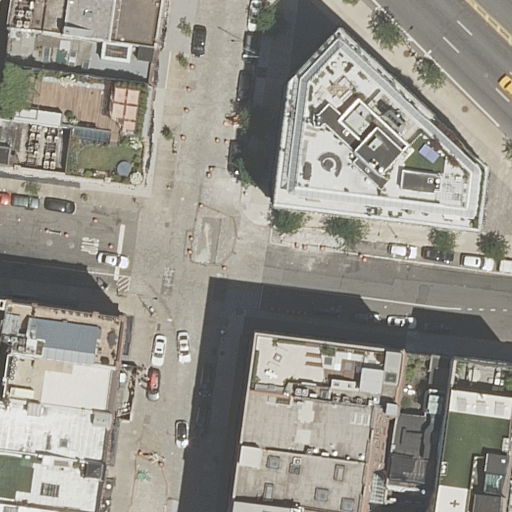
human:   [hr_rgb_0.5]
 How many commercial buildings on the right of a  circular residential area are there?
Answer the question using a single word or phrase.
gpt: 0

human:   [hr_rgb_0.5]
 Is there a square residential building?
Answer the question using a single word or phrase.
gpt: no

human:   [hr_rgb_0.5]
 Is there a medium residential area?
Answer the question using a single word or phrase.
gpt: no

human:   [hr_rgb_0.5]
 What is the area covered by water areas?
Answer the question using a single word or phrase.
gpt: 0m2

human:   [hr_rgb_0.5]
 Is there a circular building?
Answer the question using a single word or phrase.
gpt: no

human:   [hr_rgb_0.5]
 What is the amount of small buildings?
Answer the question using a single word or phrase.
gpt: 5

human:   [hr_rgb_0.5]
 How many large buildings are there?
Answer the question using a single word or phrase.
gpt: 4

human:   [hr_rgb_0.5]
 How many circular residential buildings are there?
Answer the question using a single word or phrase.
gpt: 0

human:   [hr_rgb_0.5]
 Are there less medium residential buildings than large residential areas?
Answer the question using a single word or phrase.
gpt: no

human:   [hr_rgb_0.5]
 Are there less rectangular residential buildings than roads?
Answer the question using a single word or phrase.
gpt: no

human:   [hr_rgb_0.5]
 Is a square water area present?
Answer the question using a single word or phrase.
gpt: no

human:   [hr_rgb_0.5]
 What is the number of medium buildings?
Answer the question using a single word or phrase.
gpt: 6

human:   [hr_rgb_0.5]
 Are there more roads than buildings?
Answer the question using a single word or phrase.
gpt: no

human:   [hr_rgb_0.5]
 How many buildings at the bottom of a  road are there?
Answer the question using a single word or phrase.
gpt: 12

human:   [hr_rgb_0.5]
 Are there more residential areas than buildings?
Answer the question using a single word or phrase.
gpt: no

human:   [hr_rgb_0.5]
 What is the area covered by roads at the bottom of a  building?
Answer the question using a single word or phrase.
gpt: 0m2

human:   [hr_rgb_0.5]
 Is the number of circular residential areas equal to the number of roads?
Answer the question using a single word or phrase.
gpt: no

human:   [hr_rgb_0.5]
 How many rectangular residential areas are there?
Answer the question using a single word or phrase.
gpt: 1

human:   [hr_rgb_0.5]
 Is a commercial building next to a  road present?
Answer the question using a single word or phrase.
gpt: no

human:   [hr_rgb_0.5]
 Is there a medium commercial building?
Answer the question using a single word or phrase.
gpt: no

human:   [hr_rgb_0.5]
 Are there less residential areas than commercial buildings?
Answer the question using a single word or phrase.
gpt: no

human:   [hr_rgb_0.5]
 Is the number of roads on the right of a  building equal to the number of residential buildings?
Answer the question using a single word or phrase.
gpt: no

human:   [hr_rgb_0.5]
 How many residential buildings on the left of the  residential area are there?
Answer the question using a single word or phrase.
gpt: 10

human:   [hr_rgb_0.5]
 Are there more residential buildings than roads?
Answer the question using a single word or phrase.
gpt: yes

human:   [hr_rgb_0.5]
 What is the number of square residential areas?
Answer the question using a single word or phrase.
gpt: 0

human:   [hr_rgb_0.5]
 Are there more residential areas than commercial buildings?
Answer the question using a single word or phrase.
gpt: yes

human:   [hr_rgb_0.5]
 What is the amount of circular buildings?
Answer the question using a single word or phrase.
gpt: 0

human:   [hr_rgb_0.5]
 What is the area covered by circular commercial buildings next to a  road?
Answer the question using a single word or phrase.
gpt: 0m2

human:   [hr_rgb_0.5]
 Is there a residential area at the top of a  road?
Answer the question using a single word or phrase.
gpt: yes

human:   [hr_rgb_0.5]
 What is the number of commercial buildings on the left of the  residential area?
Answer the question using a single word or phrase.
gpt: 0

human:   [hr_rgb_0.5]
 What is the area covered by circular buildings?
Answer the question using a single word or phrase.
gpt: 0m2

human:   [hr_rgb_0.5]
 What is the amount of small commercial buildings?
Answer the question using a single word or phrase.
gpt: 0

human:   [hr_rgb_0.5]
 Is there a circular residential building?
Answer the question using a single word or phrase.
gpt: no

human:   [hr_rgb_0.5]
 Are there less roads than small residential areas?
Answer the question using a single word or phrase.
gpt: no

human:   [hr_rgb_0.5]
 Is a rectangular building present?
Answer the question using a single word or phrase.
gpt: yes

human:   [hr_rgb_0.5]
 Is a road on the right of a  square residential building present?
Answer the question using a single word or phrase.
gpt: no